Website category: auto
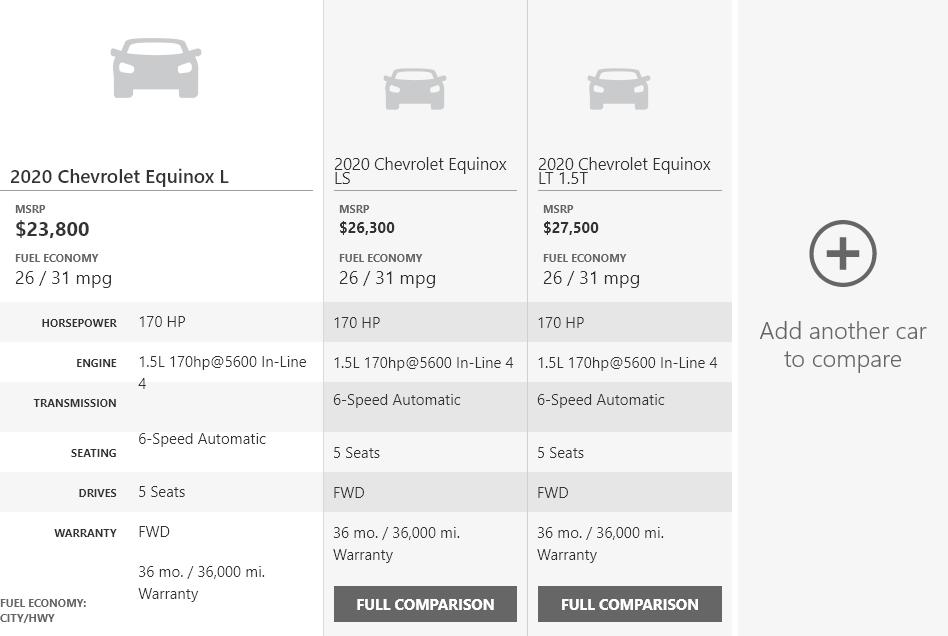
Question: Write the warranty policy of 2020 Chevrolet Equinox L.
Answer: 36 mo. / 36,000 mi. Warranty

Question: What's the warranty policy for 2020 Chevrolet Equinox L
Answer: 36 mo. / 36,000 mi. Warranty

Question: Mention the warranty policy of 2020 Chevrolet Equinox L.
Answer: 36 mo. / 36,000 mi. Warranty

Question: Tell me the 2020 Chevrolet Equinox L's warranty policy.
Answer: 36 mo. / 36,000 mi. Warranty